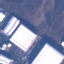
Label: Industrial